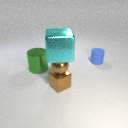
small brown metal cube in front of large green metal cylinder